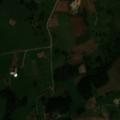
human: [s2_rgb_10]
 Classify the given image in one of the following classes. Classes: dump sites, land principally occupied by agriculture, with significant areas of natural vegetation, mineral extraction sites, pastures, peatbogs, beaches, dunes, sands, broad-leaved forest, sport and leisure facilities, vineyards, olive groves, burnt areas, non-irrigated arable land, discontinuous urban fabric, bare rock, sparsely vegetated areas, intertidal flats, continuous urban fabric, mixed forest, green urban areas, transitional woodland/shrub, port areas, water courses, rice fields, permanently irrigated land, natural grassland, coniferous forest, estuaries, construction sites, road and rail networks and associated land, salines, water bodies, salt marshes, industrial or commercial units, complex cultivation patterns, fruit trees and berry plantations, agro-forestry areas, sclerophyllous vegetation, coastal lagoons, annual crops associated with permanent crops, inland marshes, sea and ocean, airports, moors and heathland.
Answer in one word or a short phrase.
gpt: non-irrigated arable land, pastures, complex cultivation patterns, land principally occupied by agriculture, with significant areas of natural vegetation, transitional woodland/shrub